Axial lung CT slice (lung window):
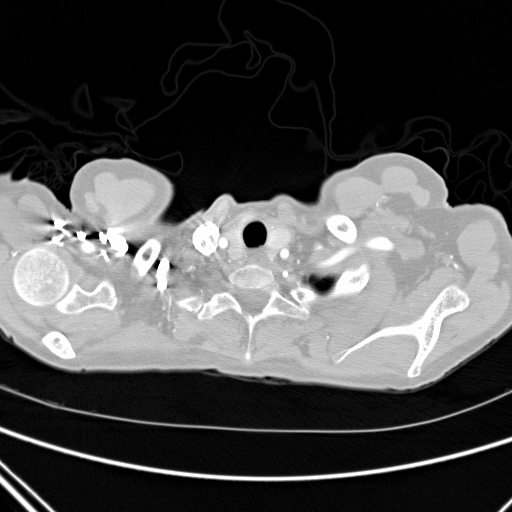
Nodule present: no